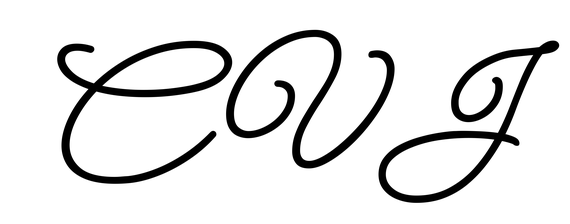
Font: MeowScript-Regular